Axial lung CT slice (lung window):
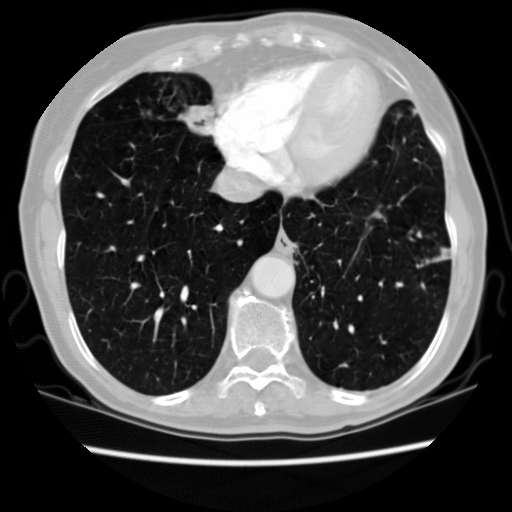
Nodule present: no